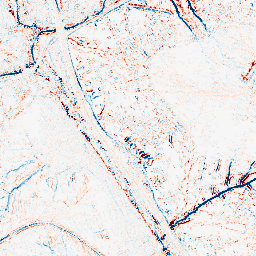
Category: edge_preserving
Decomposition family: median
Decomposition parameters: size: 5
Upsampling method: sinc_hamming
Upsampling parameters: scale: 2
kernel_size: 8
Upsampling scale: 2